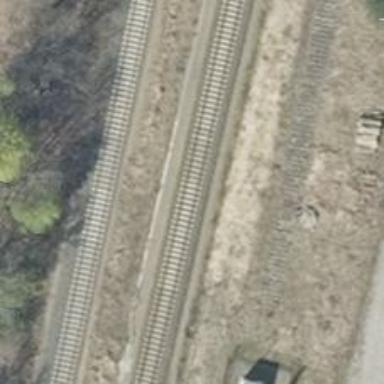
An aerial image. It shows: Railway milestone.